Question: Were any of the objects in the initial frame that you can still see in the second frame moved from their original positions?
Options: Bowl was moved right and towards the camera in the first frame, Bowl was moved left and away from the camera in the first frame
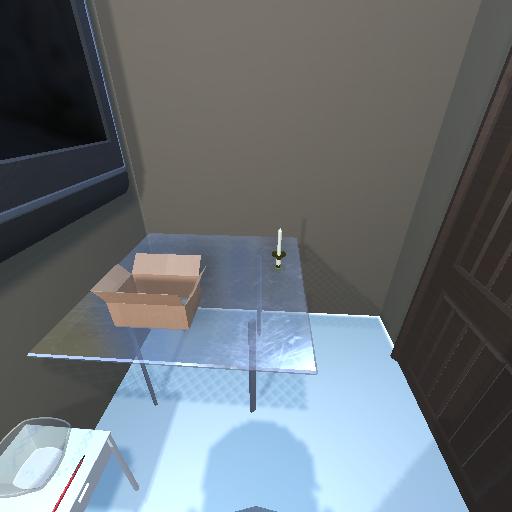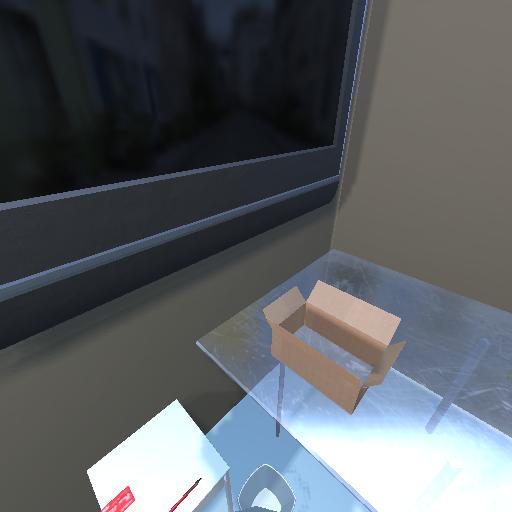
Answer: Bowl was moved right and towards the camera in the first frame